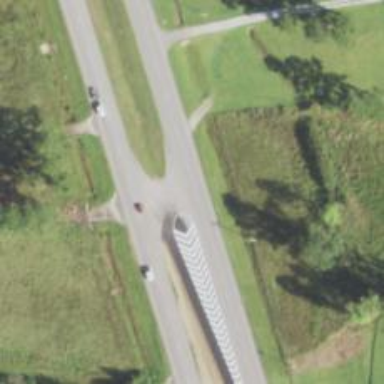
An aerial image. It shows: Trunk link highway.